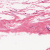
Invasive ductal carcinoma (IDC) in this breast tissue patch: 0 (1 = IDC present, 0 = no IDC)